Interaction volume radius: 5 \u00c5
Interaction volume height: 15 \u00c5
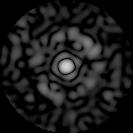
Disorder parameter: 0.8202